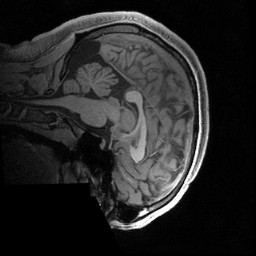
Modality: T1w
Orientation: sagittal
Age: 21
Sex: male
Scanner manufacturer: siemens
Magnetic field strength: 3 T
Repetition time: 2.4 s
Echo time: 0.00231 s